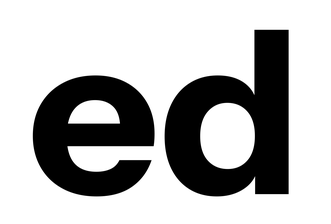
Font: InstrumentSans_Bold